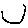
Label: hexagon